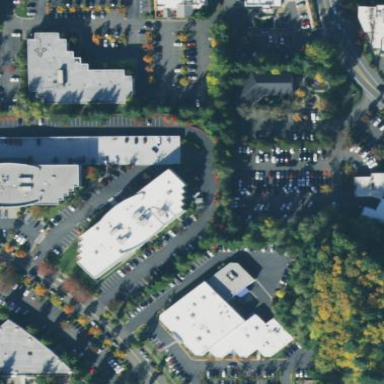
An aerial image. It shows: Commercial area.